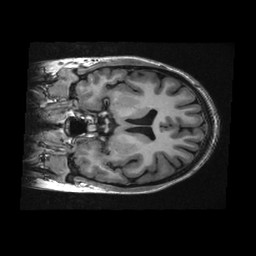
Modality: T1w
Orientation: coronal
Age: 24
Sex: female
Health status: healthy
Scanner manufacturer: ge
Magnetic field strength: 3 T
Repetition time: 0.008328 s
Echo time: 0.003104 s